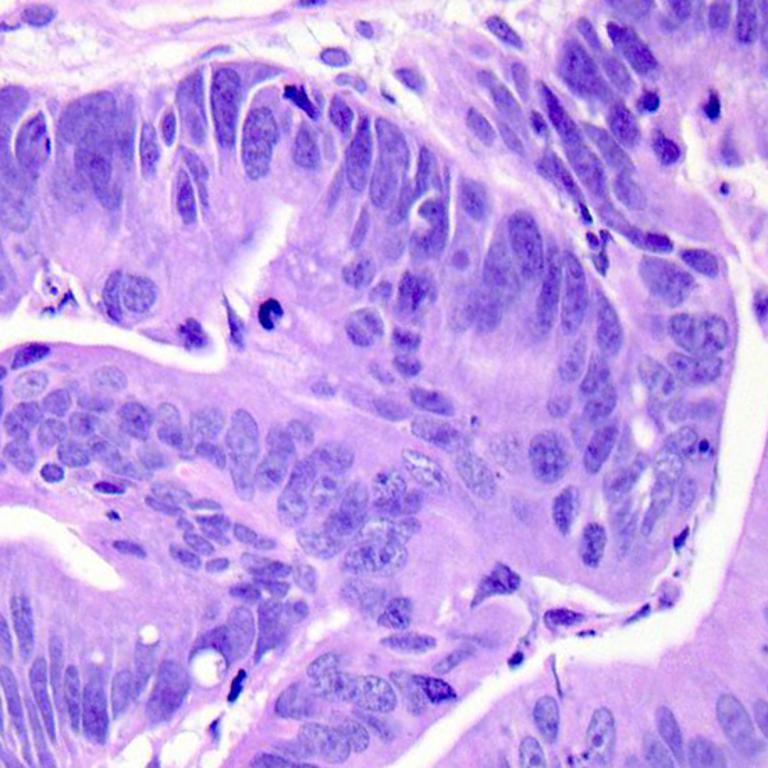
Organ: colon
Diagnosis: adenocarcinomas